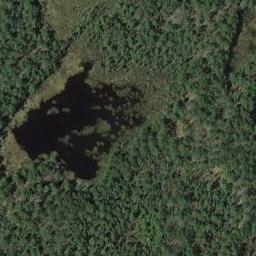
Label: wetland